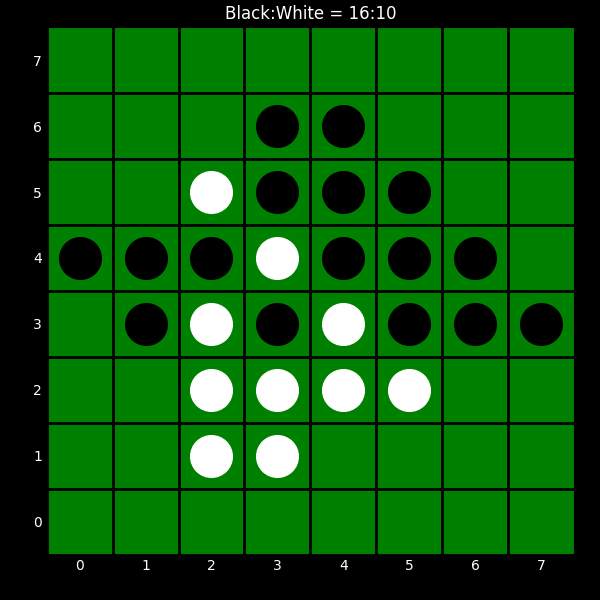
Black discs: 16
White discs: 10